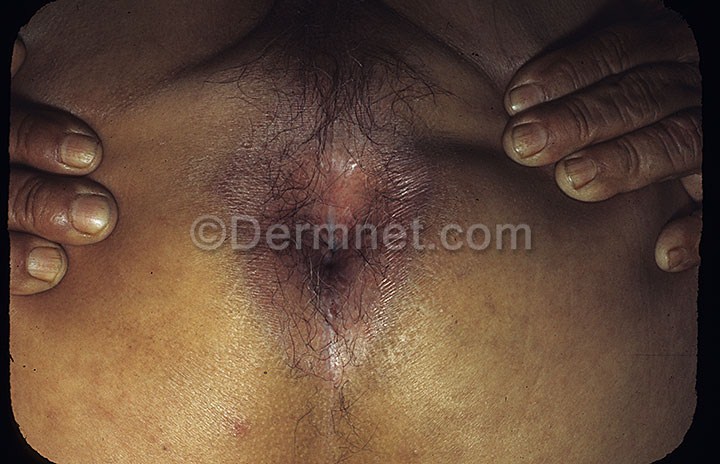
Disease: Psoriasis pictures Lichen Planus and related diseases